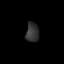
Tissue: prostate
Cell type: T cells
Senescence score: 0.7855
Nuclear area (px): 248
Mean DAPI intensity: 51.177